Question: I am in the final phases of getting Git and Gitolite working. This is the current situation:

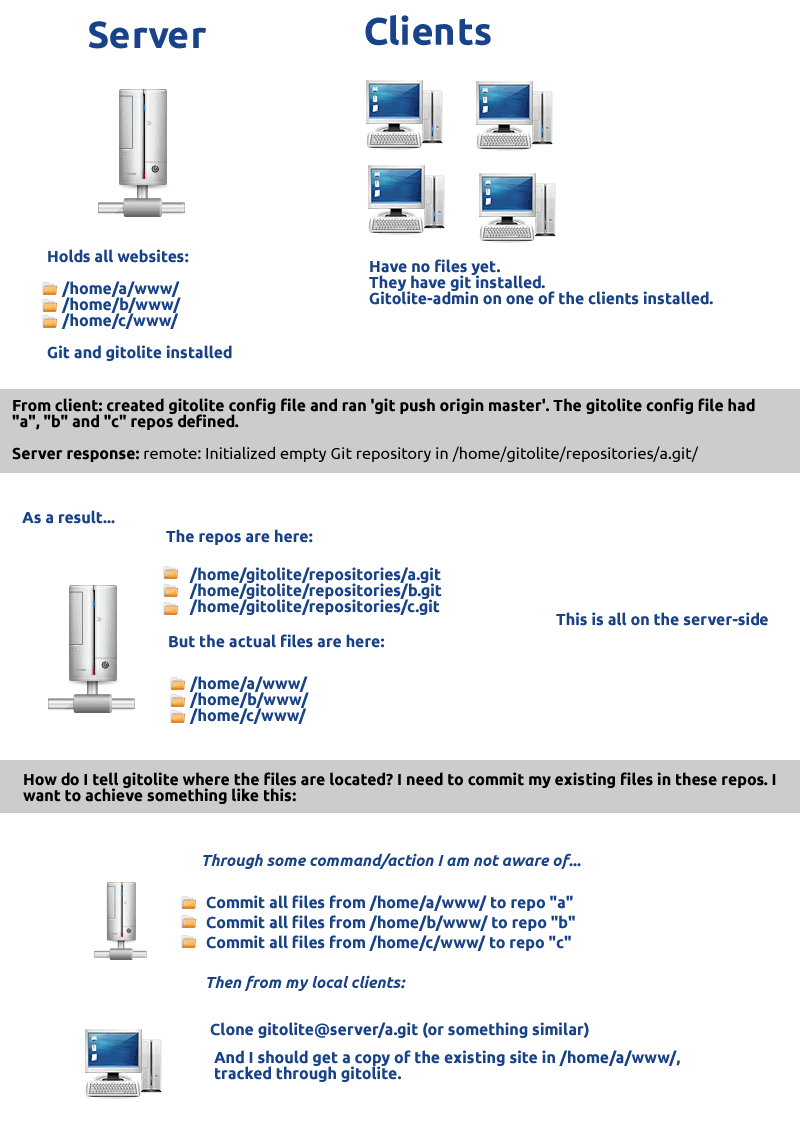
Answer: The repositories under Gitolite management don't have working copies. So what you have to do is create another repositories with working copies, commit the data and push them to the gitolite-managed ones. The easiest thing is to do that on the server directly. Therefore under each of the 'www' directories, do:
'''
cd /home/X/www
git init
git remote add origin /home/gitolite/repositories/X.git
git add .
git commit
git push origin
'''
Now you have the data in the repositories, which was the easy part. I am assuming the same user account has access to both gitolite repositories and the server data (as you said in chat), which makes the issue significantly easier.
Now the repositories don't have alternates, so you have two copies of the data. To remove them, it's probably easiest to for each site do:
'''
cd /home/X
git clone -s /home/gitolite/repositories/X.git www.new
mv www www.old
mv www.new www
rm -r www.old
'''
(the '-s' option to clone ensures the '/home/X/www/.git' repository won't copy data from '/home/gitolite/repositories/X.git'). And finally you have to install a hook. It's already explained in <URL>, but your situation is slightly easier. Since the data live on the same server and under the same user, you can simply install a post-update hook in all the gitolite repositories containing just:
'''
#!/bin/sh
cd /home/X/www
git pull
'''
If you ever want to move the repositories and web server to separate servers (which I'd recommend, because the web server, if it's facing out, should be in a "demilitarized zone", while the git server is better off in your internal network behind another line of firewalls), you will of course need the ssh trigger thing described in that other question.